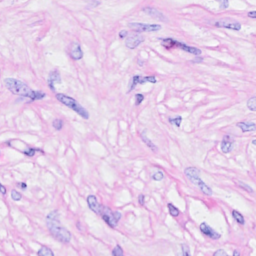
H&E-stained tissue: Breast